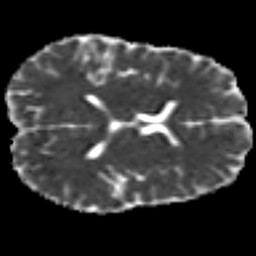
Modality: MD
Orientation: axial
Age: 36
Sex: male
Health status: ill
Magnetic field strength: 3 T
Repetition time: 8.4 s
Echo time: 0.0926 s